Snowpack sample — Buffalo Mountain, Silverthorne, Colorado, USA (1/25/25, 10:11 AM MST)
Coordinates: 39.6222, -106.1139
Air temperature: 22 °F
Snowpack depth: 110 cm
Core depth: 10 cm
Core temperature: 46.4 °F
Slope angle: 12°, slope face: 102°
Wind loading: high
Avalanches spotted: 0
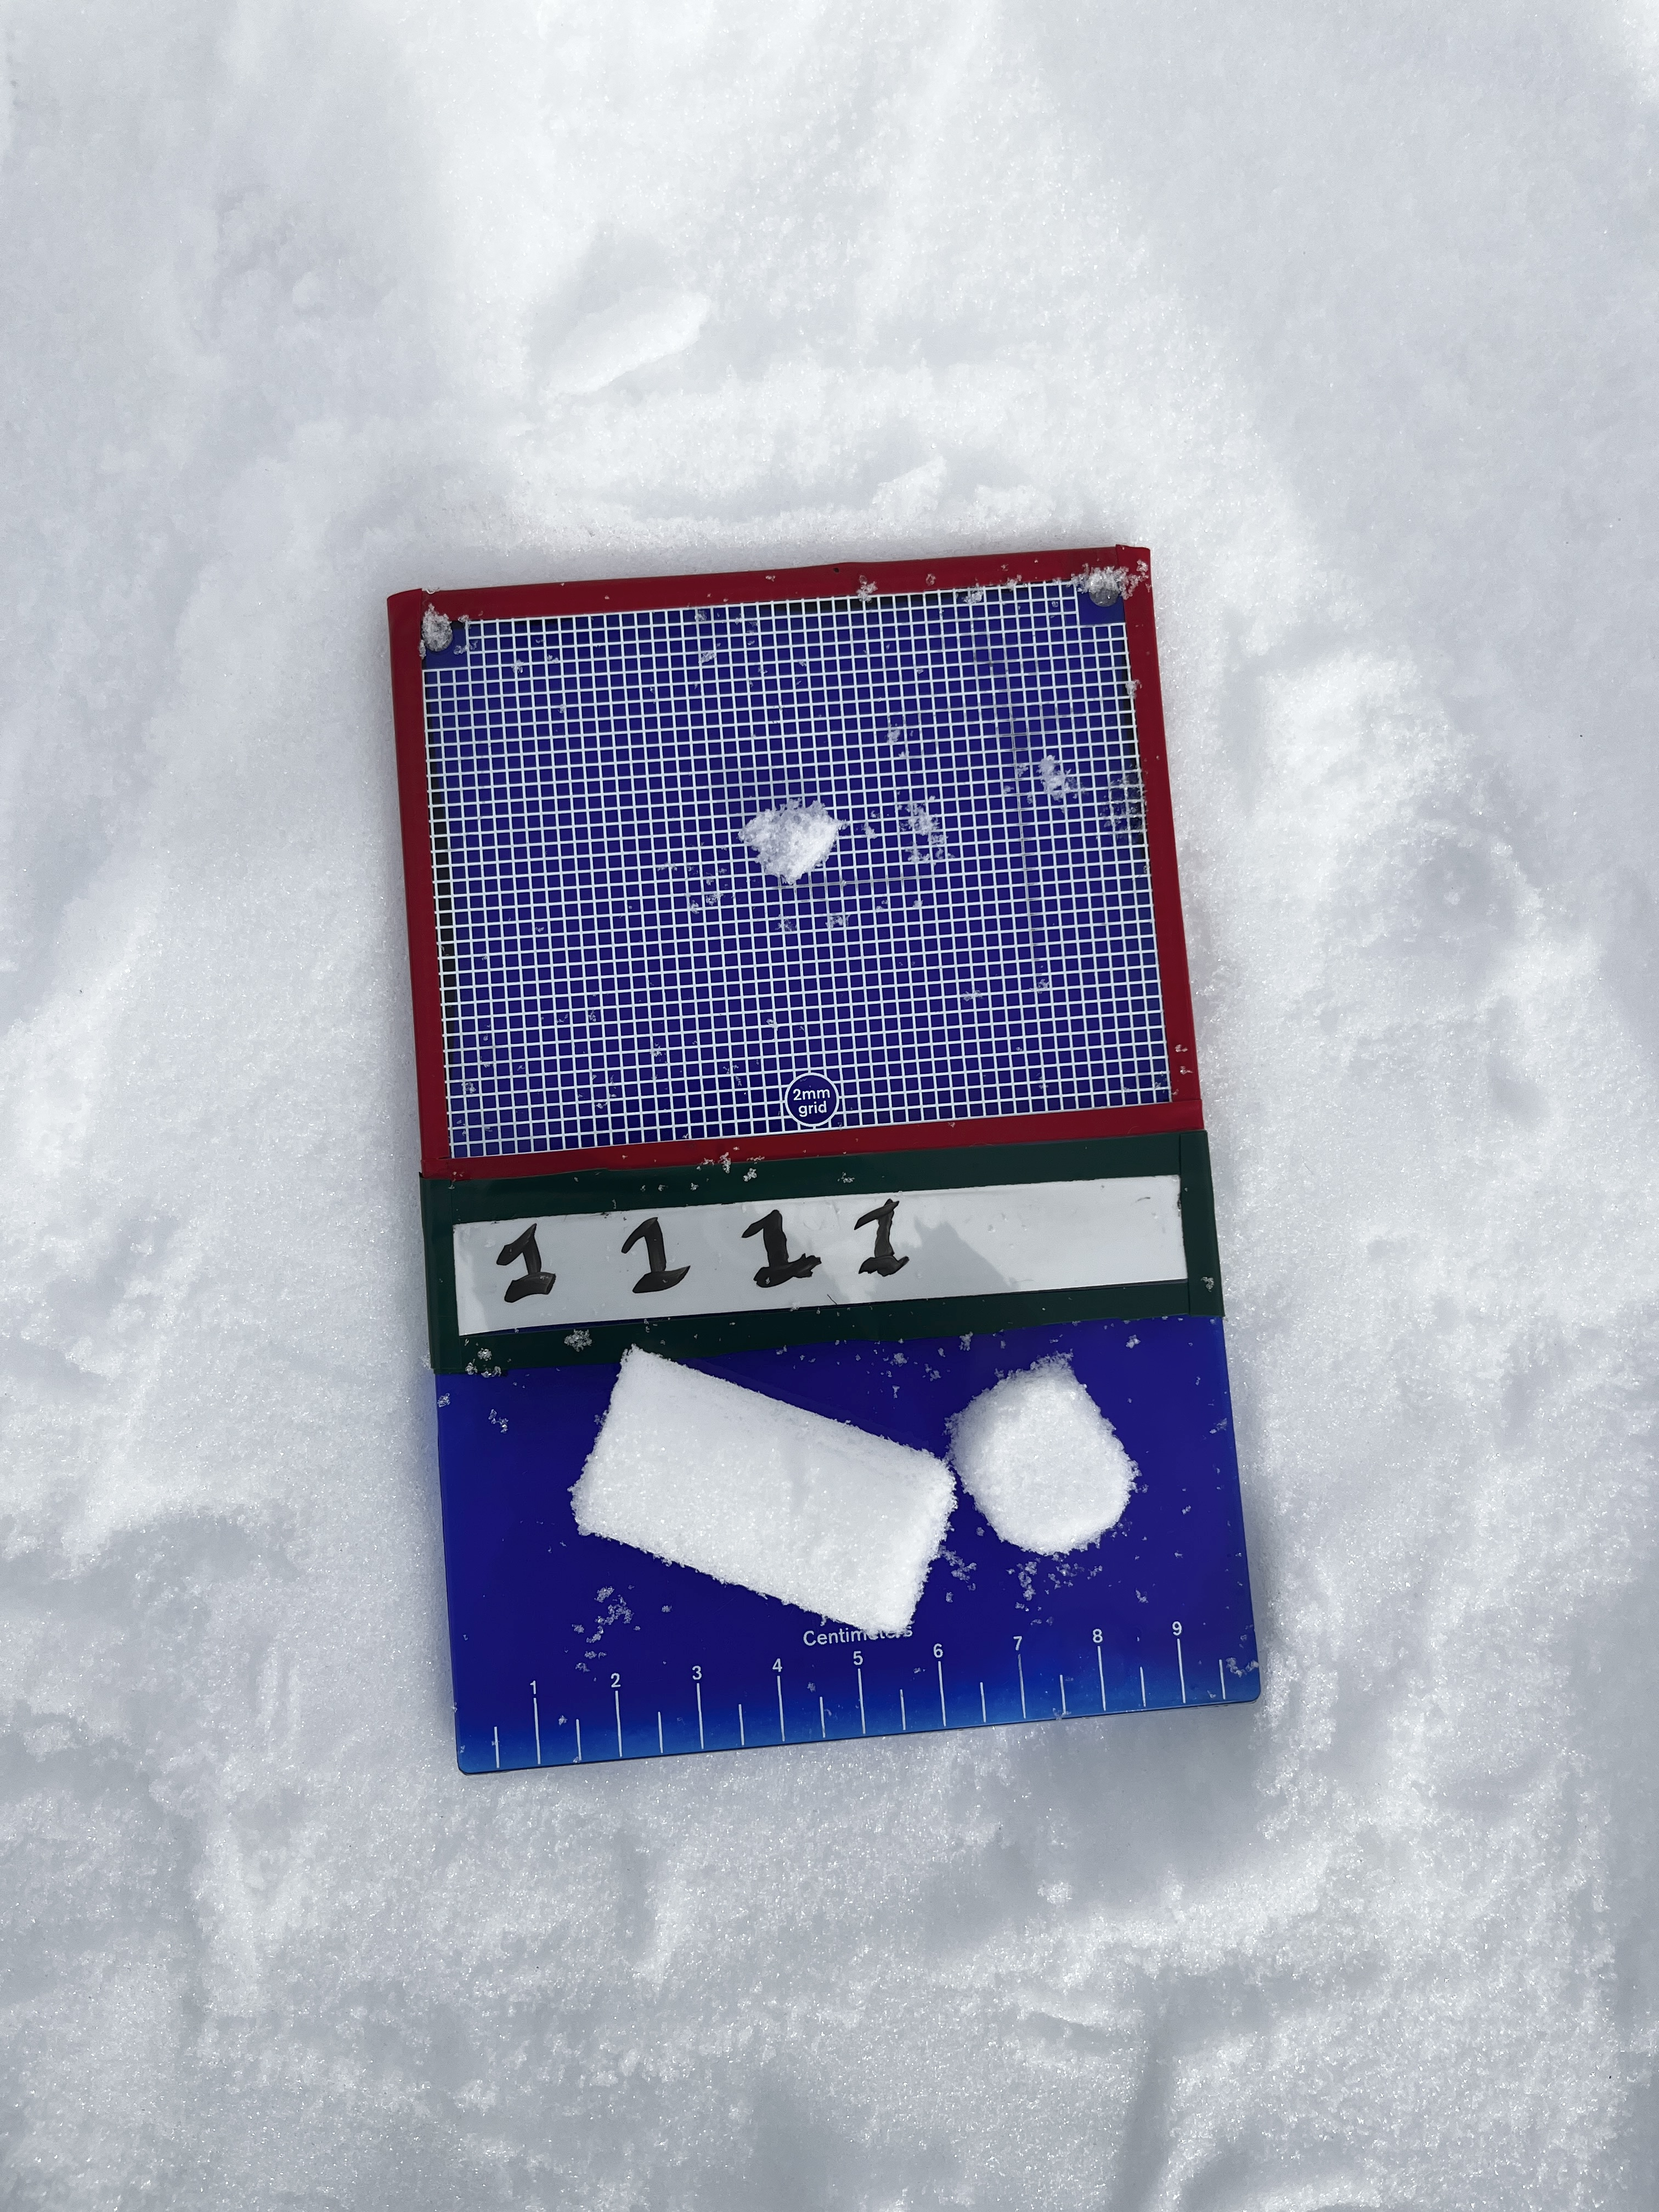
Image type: crystal_card
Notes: No avalanches nearby, collected on the outskirts of a fire break 15 meters from the treeline, on way to Buffalo and Red Mountain